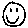
Label: smiley face